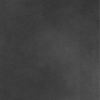
Label: dusty